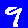
Digit: 9